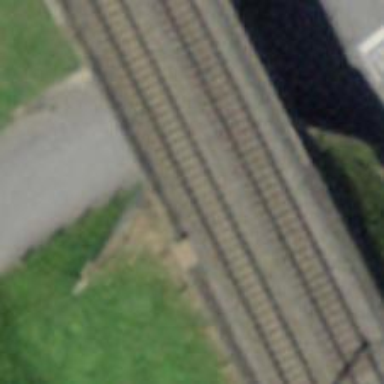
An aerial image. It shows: Bridge over electrified railway with contact line.